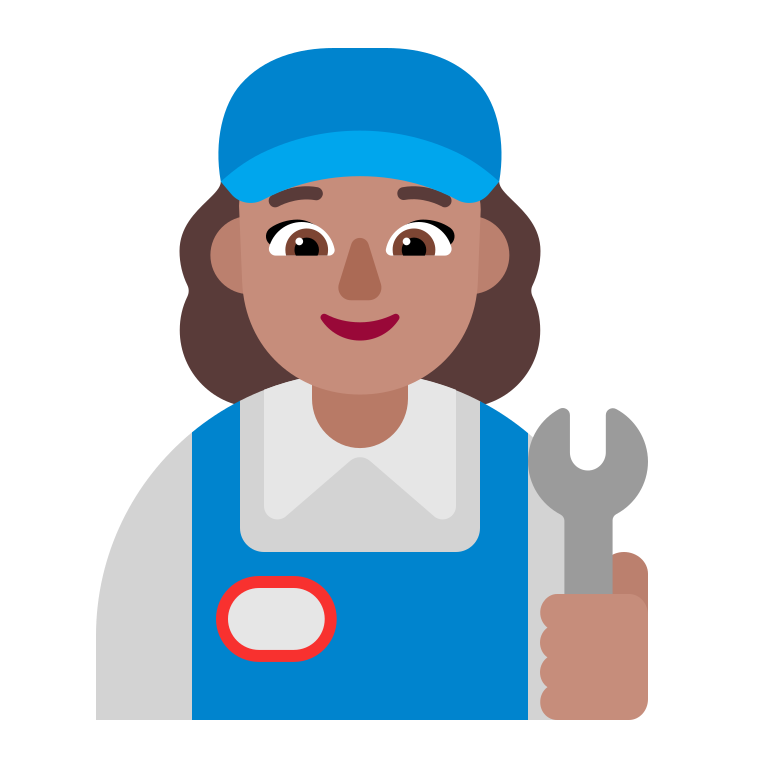
woman mechanic flat